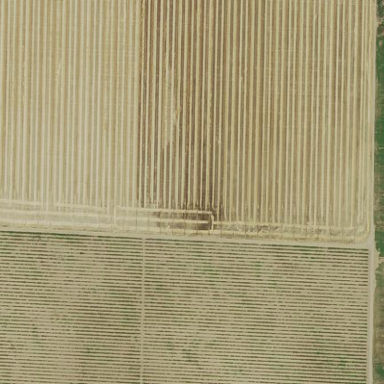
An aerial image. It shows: Farmland with fields for crop cultivation.